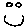
Label: smiley face